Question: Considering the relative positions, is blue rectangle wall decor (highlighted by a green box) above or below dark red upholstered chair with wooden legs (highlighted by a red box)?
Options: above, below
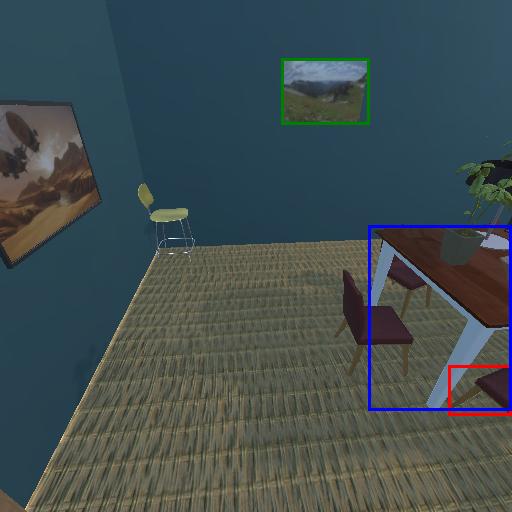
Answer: above